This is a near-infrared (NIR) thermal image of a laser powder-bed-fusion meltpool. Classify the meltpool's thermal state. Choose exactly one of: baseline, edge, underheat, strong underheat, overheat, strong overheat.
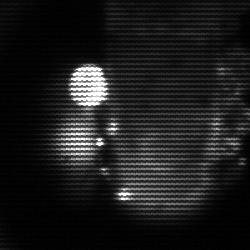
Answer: strong underheat